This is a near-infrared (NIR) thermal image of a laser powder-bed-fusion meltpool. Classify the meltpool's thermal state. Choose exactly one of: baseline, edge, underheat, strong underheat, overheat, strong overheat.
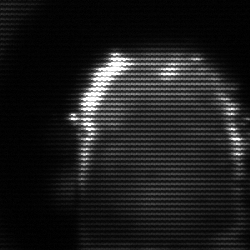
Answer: baseline